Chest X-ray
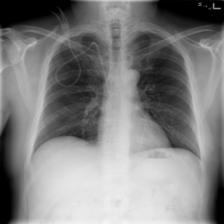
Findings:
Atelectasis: negative
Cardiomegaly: negative
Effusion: negative
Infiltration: negative
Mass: negative
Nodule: negative
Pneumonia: negative
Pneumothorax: negative
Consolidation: negative
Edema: negative
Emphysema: negative
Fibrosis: negative
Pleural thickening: negative
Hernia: negative